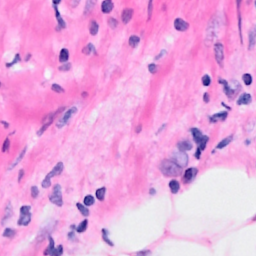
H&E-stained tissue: Breast